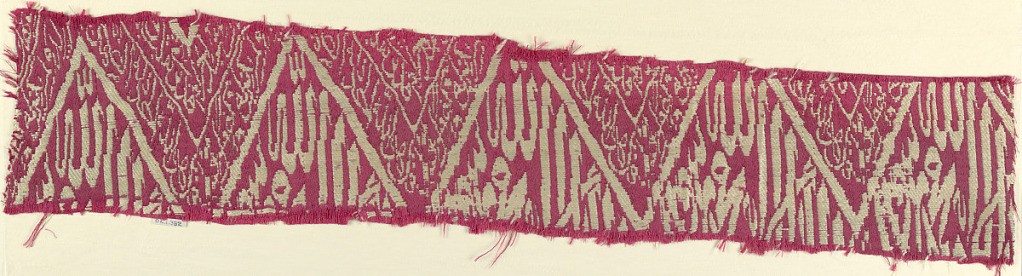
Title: Fragment
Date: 18th century
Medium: silk Technique: silk
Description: Funerary textile with a zigzag band of Kufic script in red and white.